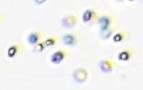
Label: Phaeocystis